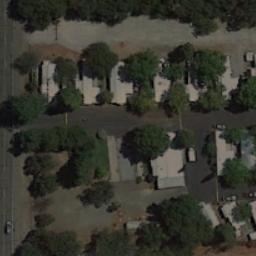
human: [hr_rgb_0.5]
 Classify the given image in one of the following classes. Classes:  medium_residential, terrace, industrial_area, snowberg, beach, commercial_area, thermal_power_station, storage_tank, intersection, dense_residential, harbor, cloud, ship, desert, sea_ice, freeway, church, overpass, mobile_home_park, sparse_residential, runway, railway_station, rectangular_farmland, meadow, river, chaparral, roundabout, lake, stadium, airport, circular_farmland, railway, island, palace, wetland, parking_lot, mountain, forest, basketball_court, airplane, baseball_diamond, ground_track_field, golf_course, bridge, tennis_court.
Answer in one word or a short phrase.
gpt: mobile_home_park